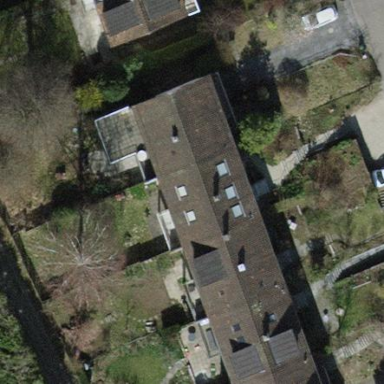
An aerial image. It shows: Building with tiled roof.